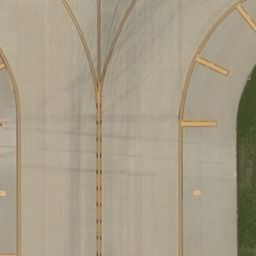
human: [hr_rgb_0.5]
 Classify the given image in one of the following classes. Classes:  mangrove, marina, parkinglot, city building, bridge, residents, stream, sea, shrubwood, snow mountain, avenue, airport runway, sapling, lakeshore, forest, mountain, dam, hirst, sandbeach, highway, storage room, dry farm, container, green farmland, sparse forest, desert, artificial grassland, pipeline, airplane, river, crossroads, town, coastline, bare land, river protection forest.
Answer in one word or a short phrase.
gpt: airport runway